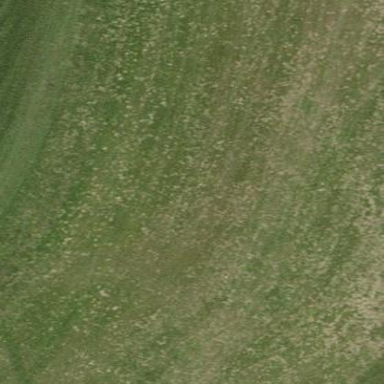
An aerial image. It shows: Golf fairway surrounded by grass.